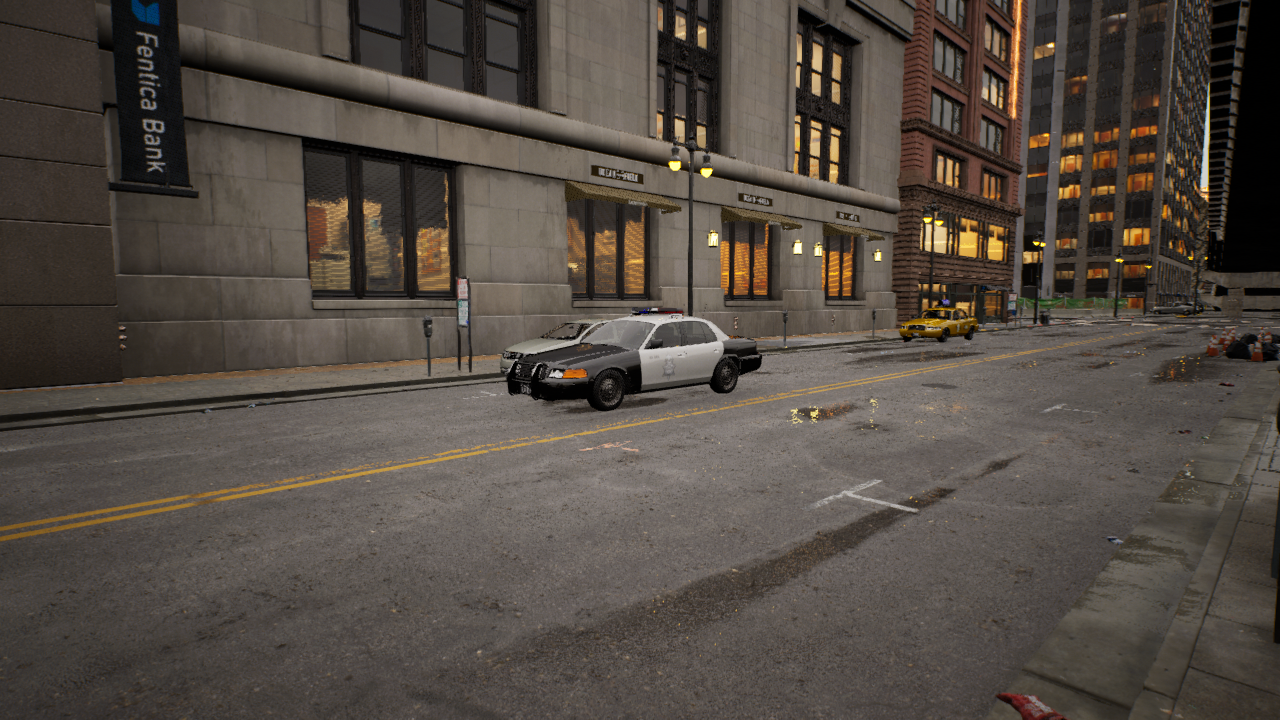
Venue: downtown
Lighting: golden hour
Vehicle rig: sedan